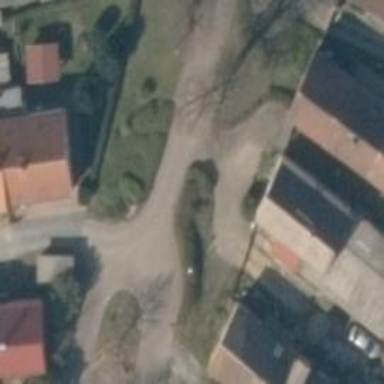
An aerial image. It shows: Paved residential road.